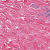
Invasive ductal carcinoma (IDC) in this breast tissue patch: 0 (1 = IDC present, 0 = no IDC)